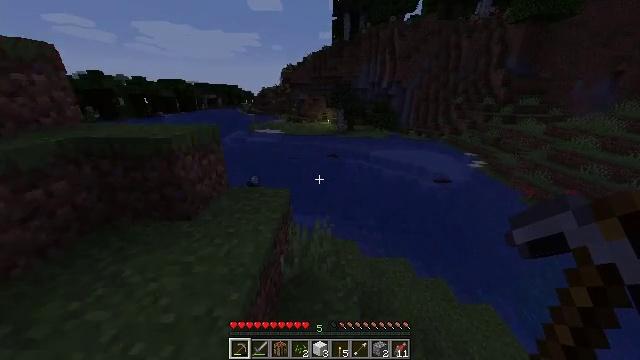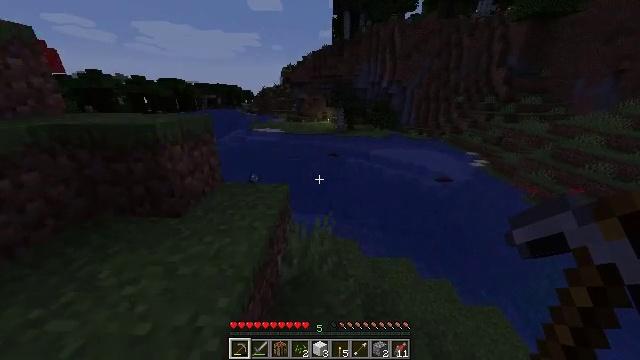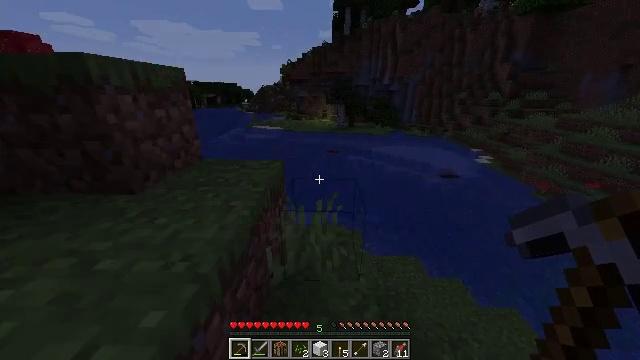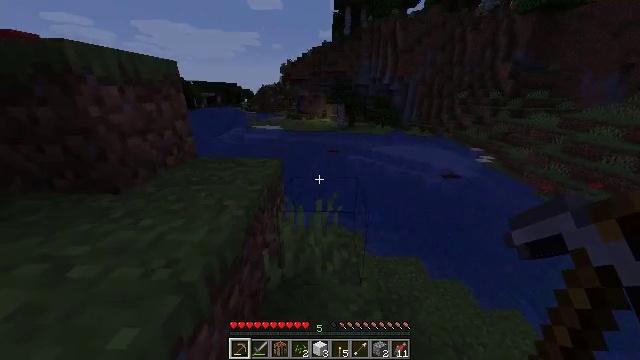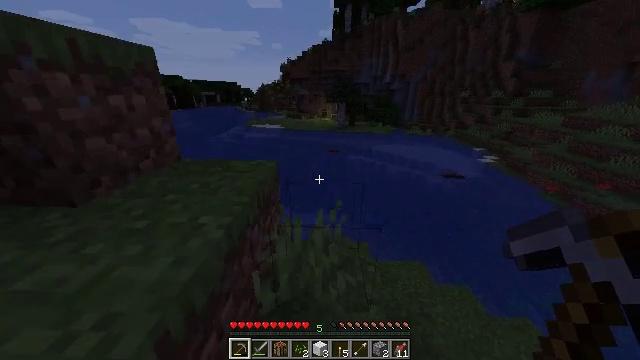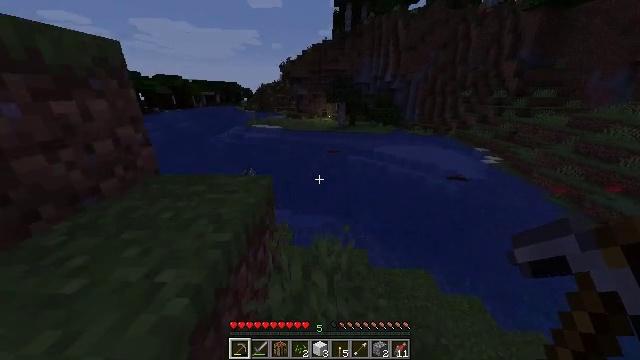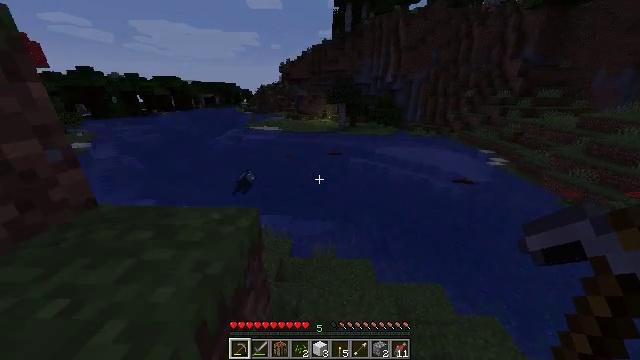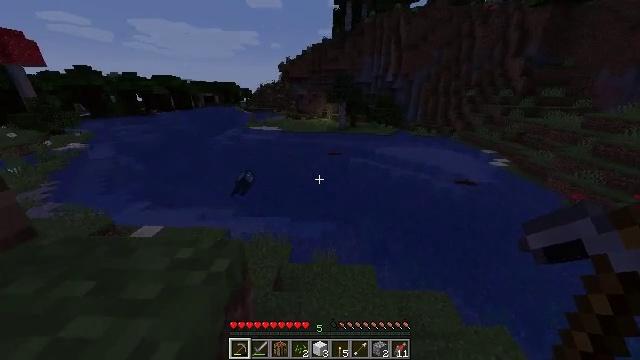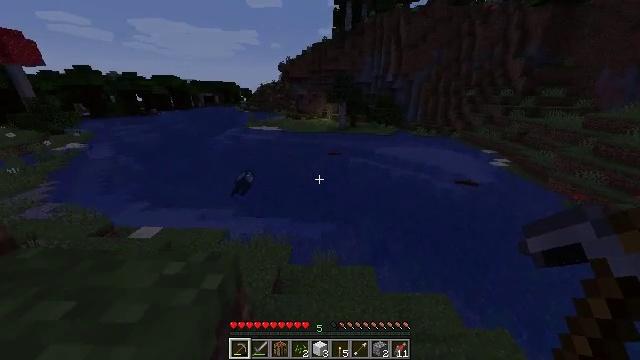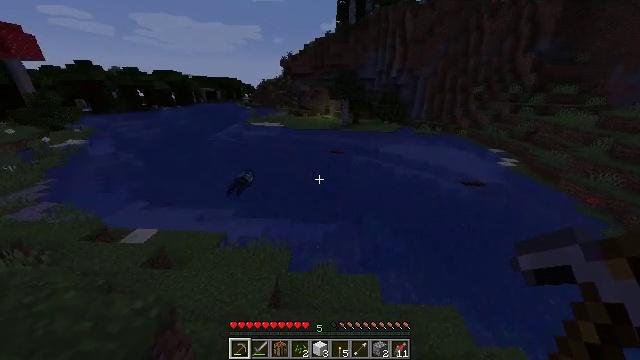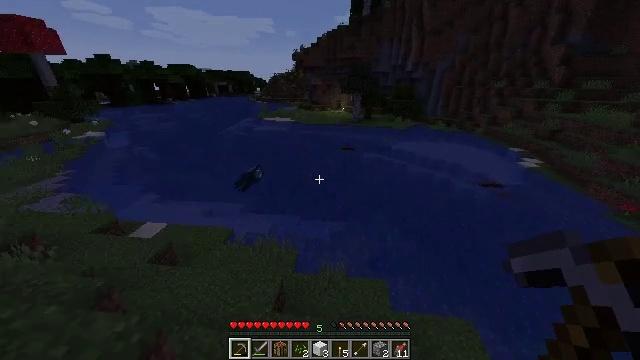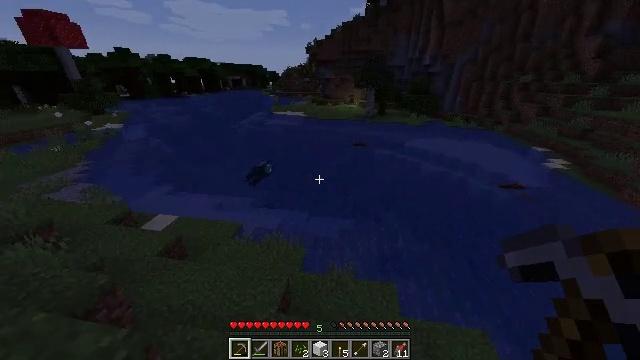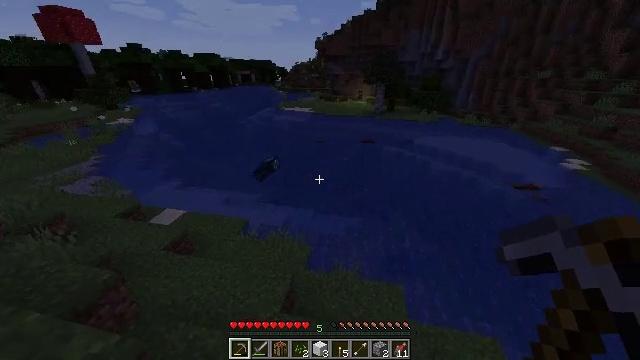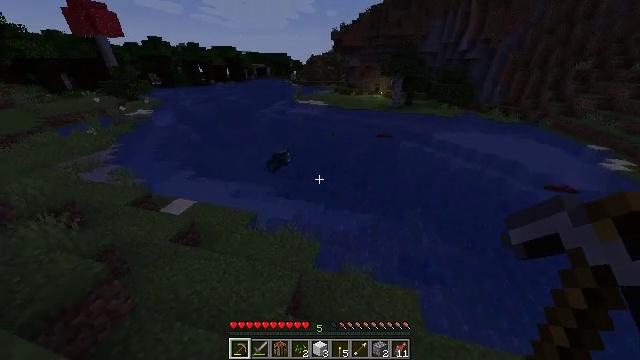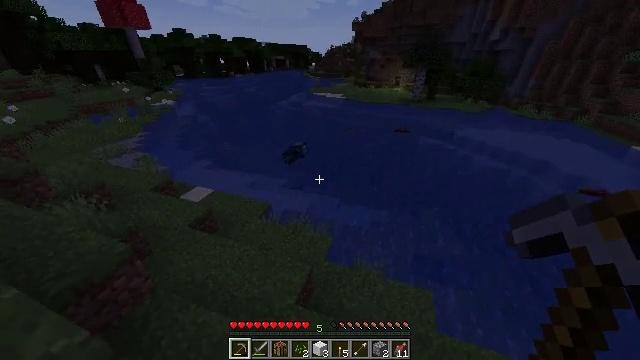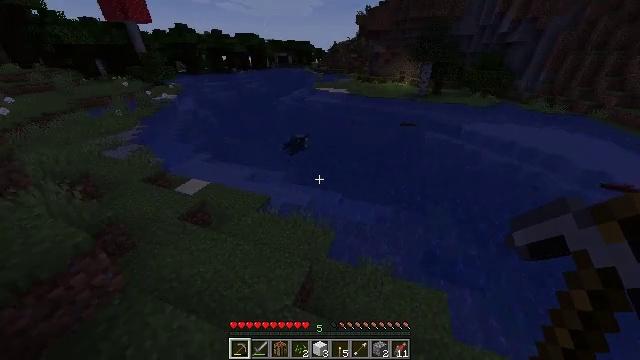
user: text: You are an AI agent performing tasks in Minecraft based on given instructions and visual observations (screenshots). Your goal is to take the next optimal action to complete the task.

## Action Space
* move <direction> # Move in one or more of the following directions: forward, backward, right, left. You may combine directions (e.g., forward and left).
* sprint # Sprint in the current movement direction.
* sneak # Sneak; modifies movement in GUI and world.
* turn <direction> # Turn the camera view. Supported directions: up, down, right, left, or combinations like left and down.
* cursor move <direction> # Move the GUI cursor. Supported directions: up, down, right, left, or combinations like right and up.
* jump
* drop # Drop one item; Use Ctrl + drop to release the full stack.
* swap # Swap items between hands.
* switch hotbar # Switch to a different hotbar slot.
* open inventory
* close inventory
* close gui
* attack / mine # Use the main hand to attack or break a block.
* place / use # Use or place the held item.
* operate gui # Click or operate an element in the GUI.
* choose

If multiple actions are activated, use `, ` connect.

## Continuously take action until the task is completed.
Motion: motion action
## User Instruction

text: Fish and kill the salmon.
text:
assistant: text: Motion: move forward, sprint
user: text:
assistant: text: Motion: move forward, sprint
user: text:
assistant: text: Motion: move forward, sprint
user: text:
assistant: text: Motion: move forward, sprint
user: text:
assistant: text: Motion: move forward, sprint
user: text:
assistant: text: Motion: move forward, sprint
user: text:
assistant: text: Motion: move forward, sprint
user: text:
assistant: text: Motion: move forward, sprint
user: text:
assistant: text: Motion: move forward, sprint
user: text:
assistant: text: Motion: move forward, sprint, turn left and down
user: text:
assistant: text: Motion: move forward, sprint, turn left and down
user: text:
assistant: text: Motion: move forward, sprint, turn left and down
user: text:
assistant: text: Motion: move forward, sprint, turn left and down
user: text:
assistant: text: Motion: move forward, sprint, turn left and down
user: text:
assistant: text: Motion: move forward and move left, sprint
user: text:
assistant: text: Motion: move forward and move left, sprint
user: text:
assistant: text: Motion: move forward and move left, sprint
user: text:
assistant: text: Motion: move forward and move left, sprint
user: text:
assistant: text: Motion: move forward and move left, sprint
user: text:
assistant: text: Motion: move forward and move left, sprint
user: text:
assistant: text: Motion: move forward, sprint
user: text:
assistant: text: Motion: move forward, sprint
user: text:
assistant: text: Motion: move forward, sprint
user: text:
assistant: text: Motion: move forward, sprint, turn right
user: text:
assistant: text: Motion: move forward, sprint, turn right
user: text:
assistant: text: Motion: move forward, sprint, turn right
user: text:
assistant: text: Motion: move forward, sprint, turn right
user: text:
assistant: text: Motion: move forward, sprint
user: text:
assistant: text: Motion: move forward, sprint, turn right
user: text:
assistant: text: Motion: move forward, sprint, turn right